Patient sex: M
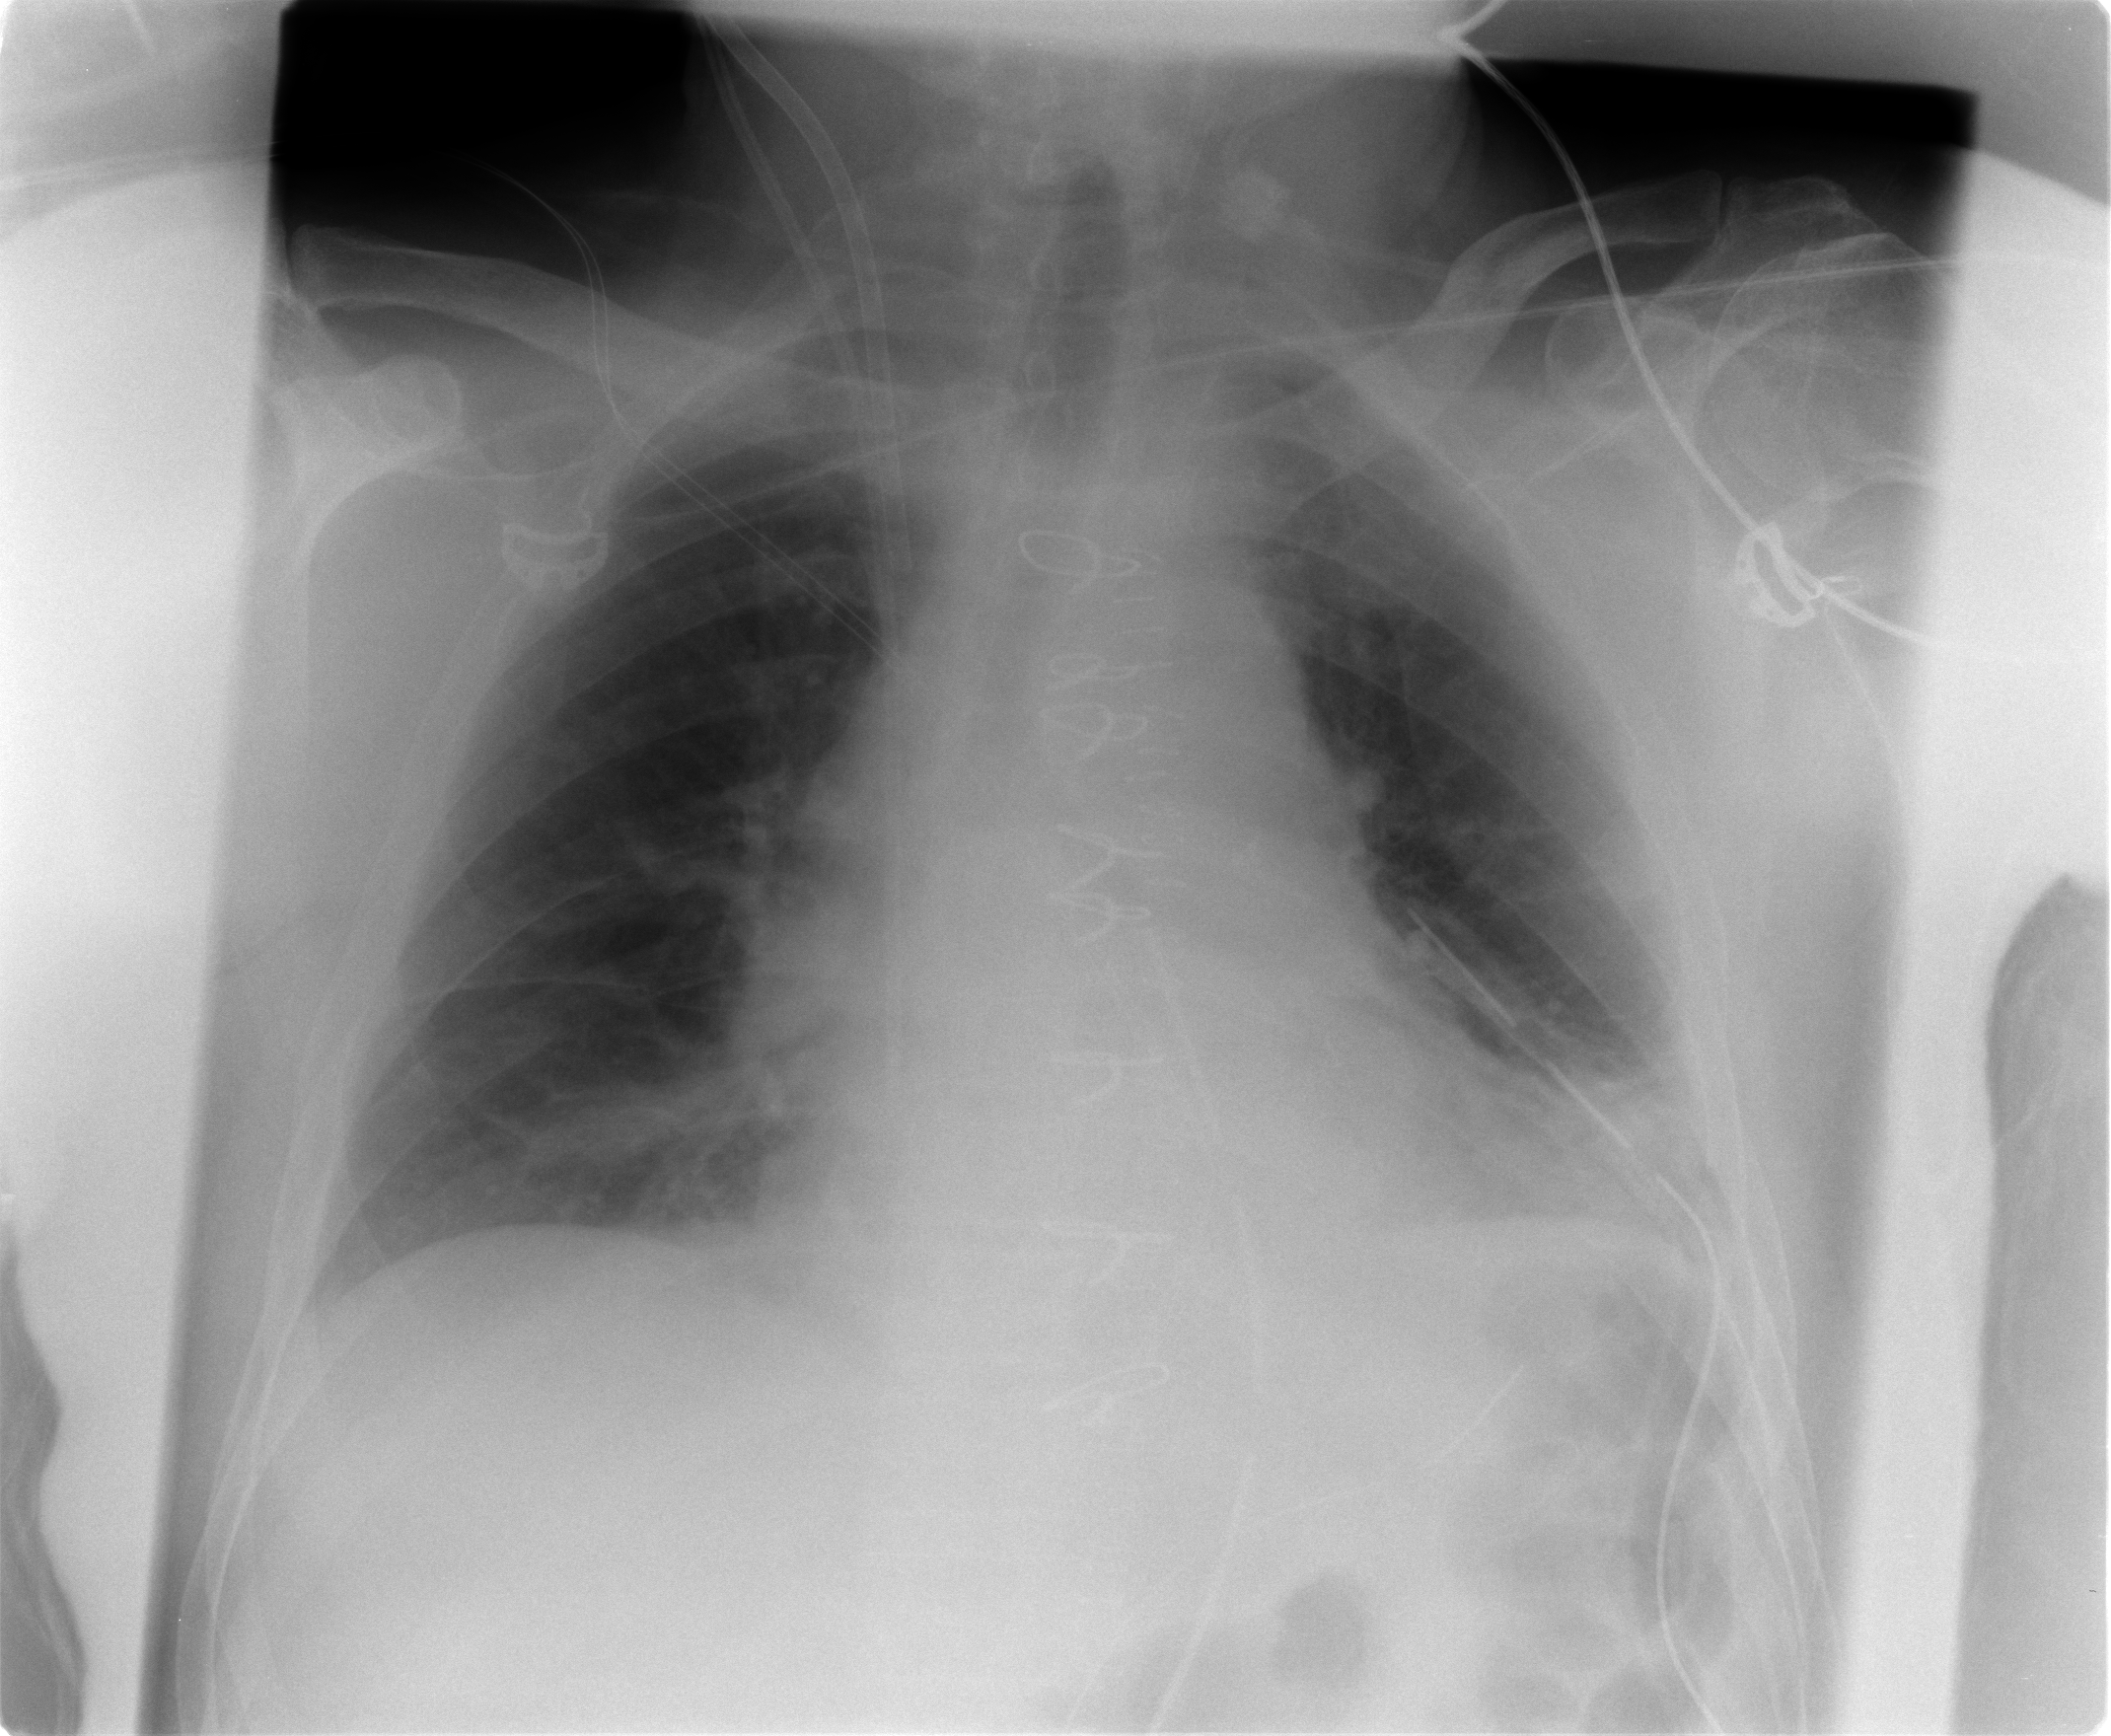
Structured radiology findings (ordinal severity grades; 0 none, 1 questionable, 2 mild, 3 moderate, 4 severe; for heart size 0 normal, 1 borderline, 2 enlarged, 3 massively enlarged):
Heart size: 0
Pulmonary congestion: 0
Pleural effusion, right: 0
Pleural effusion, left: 0
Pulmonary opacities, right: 0
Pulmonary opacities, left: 0
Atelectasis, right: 0
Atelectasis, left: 2